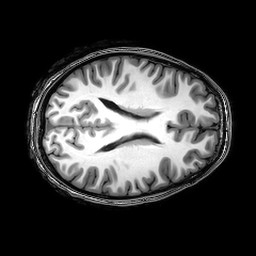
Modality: T1w
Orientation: axial
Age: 23
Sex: female
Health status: healthy
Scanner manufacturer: philips
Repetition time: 0.00821 s
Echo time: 0.00377 s